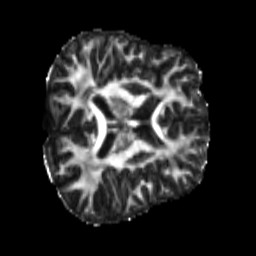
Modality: FA
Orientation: axial
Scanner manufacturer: siemens
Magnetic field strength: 3 T
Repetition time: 4 s
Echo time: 0.0594 s